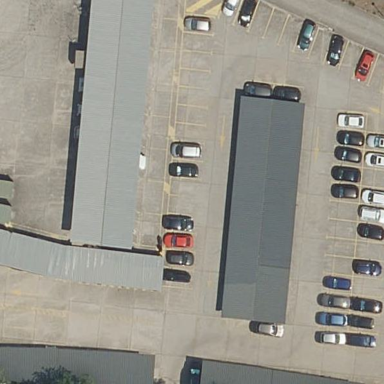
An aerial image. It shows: Parking area with surface.